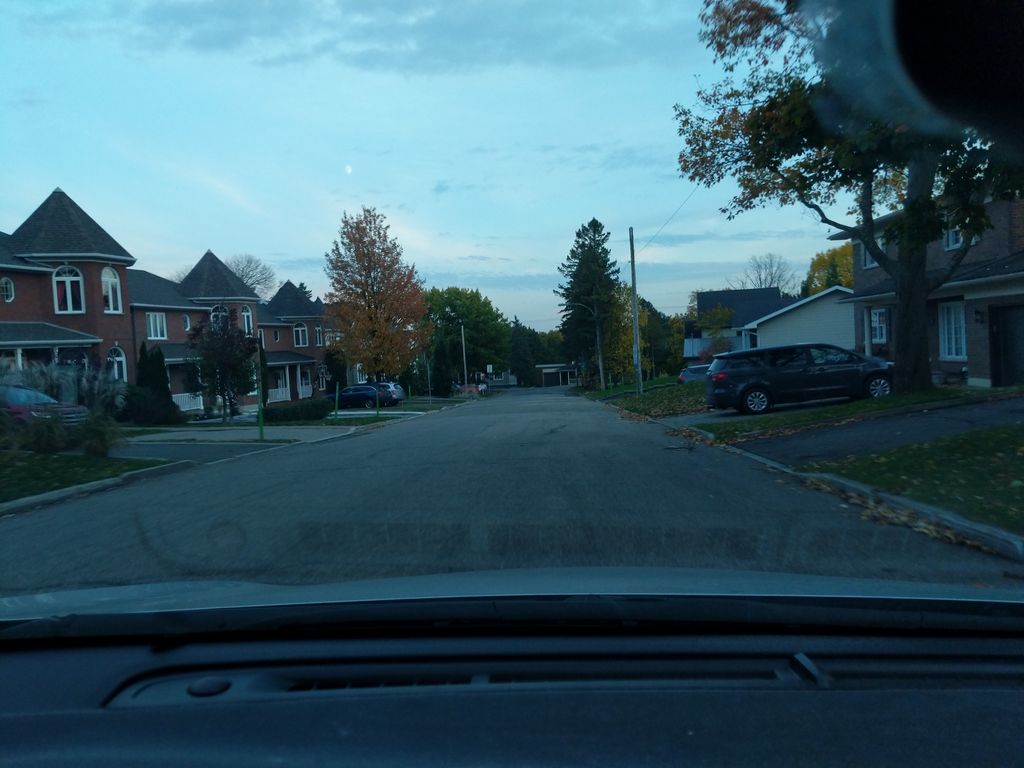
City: quebec_city